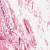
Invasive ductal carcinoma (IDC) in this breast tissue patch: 0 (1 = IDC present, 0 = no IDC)